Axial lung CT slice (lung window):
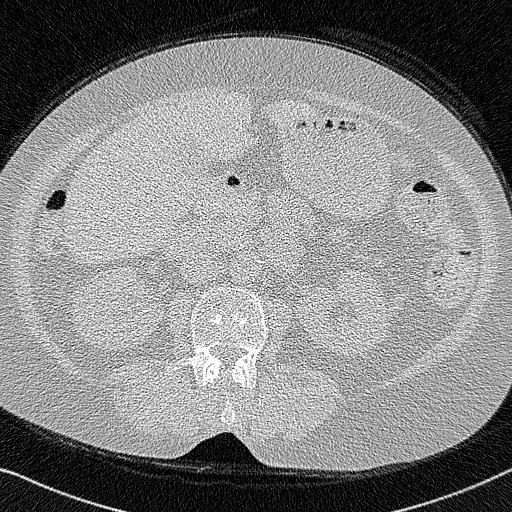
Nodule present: no